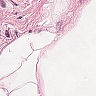
Metastatic tissue present: no